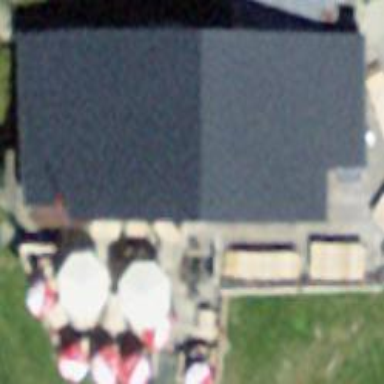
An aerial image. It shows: Restaurant.